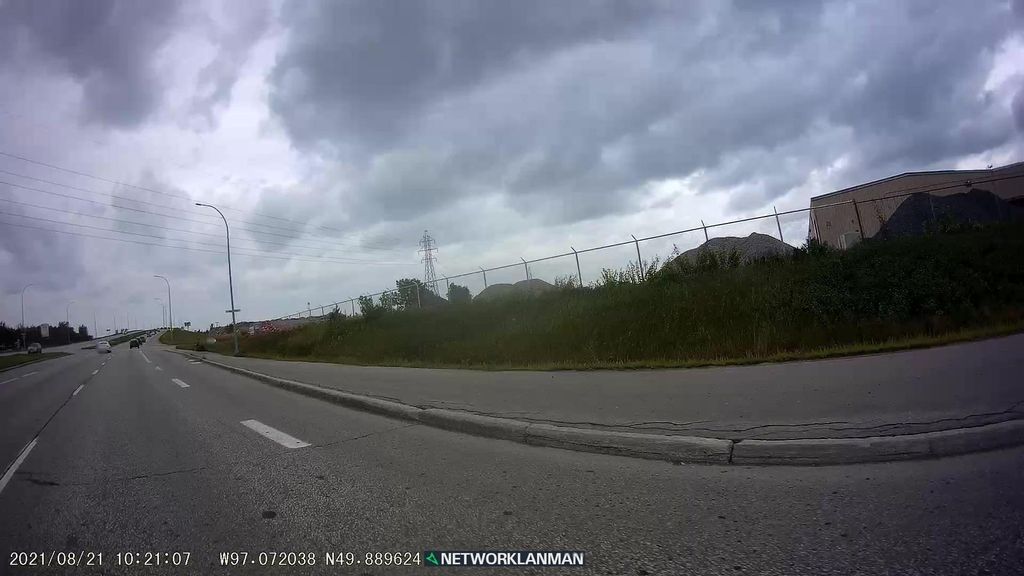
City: winnipeg